Interaction volume radius: 5 \u00c5
Interaction volume height: 45 \u00c5
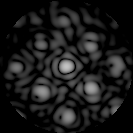
Disorder parameter: 0.3269